Question: Initially I was working with two query,
One was returning Student's marks,
second was returning Grand Total Marks.
Now I decided to Union these two queries but my Grand Total row is appearing at top, which I want at bottom, I tried changing the sequencing of two, but no impact on result. Please suggest, my query is:
'''
SELECT AISECTRESULT_Schemes.SUBNO,
AISECTRESULT_Schemes.SUBJECT,
AISECTRESULT_Schemes.CE_TotalMarks,
AISECTRESULT_ExamMarksData.TotalMarksObt_C,
AISECTRESULT_Schemes.TE_TotalMarks,
AISECTRESULT_ExamMarksData.TotalMarksObt,
MAXMARKS,
AISECTRESULT_ExamMarksData.OverAllMarks
FROM AISECTRESULT_Schemes
INNER JOIN AISECTRESULT_ExamMarksData
ON AISECTRESULT_Schemes.[EXAMSCHEME ID] = AISECTRESULT_ExamMarksData.EXAMSCHEMEID
WHERE (AISECTRESULT_ExamMarksData.REGISTRATIONID = '201192145')
UNION
SELECT ''AS SUBNO,
''AS SUBJECT,
SUM(AISECTRESULT_Schemes.CE_TotalMarks)CE_TotalMarks,
SUM(AISECTRESULT_ExamMarksData.TotalMarksObt_C)TotalMarksObt_C,
SUM(AISECTRESULT_Schemes.TE_TotalMarks)TE_TotalMarks,
SUM(AISECTRESULT_ExamMarksData.TotalMarksObt)TotalMarksObt,
SUM(AISECTRESULT_Schemes.MAXMARKS)MAXMARKS,
SUM(AISECTRESULT_ExamMarksData.OverAllMarks)OverAllMarks
FROM AISECTRESULT_Schemes
INNER JOIN AISECTRESULT_ExamMarksData
ON AISECTRESULT_Schemes.[EXAMSCHEME ID] = AISECTRESULT_ExamMarksData.EXAMSCHEMEID
WHERE (AISECTRESULT_ExamMarksData.REGISTRATIONID = '201192145')
'''

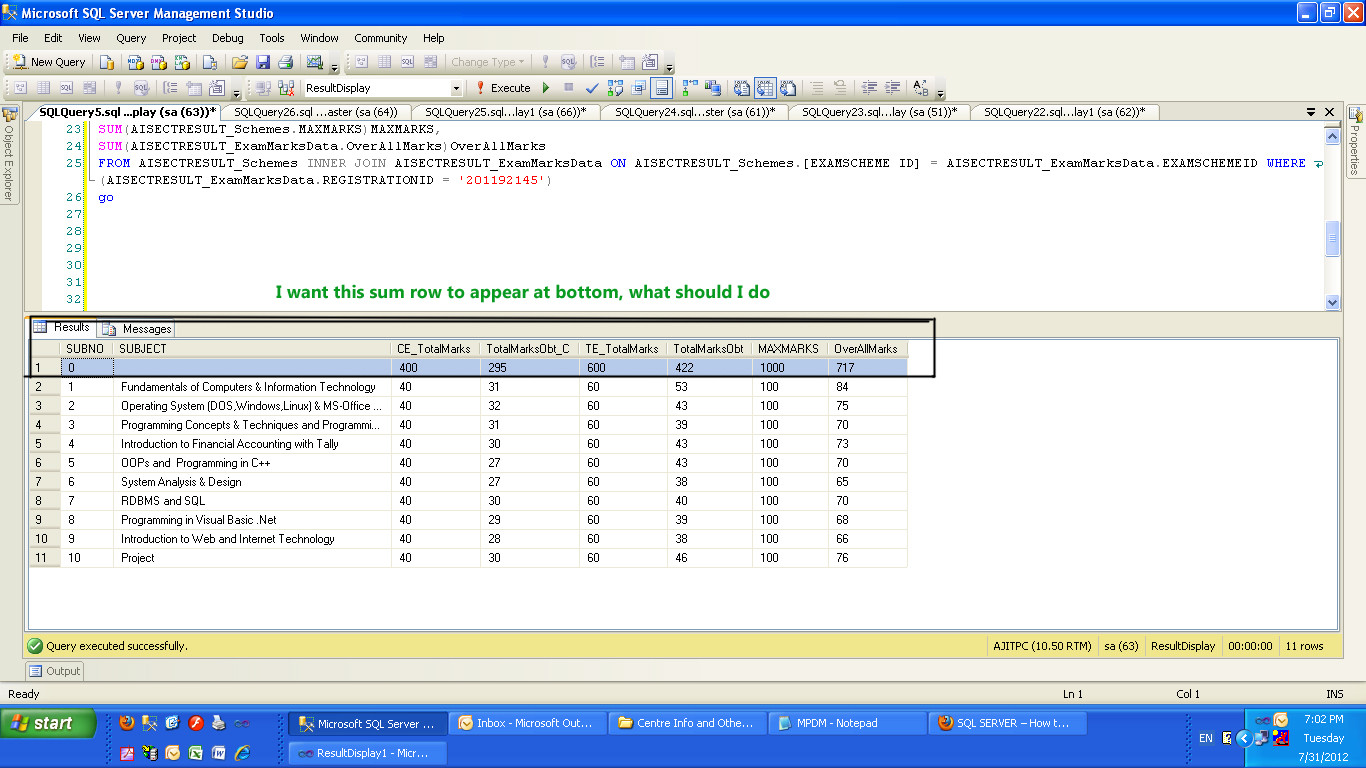
Answer: You need an 'ORDER BY' on your query. This should do it:
'''
SELECT SUBNO,
SUBJECT,
CE_TotalMarks,
TotalMarksObt_C,
TE_TotalMarks,
TotalMarksObt,
MAXMARKS,
OverAllMark
FROM ( SELECT AISECTRESULT_Schemes.SUBNO,
AISECTRESULT_Schemes.SUBJECT,
AISECTRESULT_Schemes.CE_TotalMarks,
AISECTRESULT_ExamMarksData.TotalMarksObt_C,
AISECTRESULT_Schemes.TE_TotalMarks,
AISECTRESULT_ExamMarksData.TotalMarksObt,
MAXMARKS,
AISECTRESULT_ExamMarksData.OverAllMarks,
1 ColOrder
FROM AISECTRESULT_Schemes
INNER JOIN AISECTRESULT_ExamMarksData
ON AISECTRESULT_Schemes.[EXAMSCHEME ID] = AISECTRESULT_ExamMarksData.EXAMSCHEMEID
WHERE AISECTRESULT_ExamMarksData.REGISTRATIONID = '201192145'
UNION
SELECT ''AS SUBNO,''AS SUBJECT,
SUM(AISECTRESULT_Schemes.CE_TotalMarks)CE_TotalMarks,
SUM(AISECTRESULT_ExamMarksData.TotalMarksObt_C)TotalMarksObt_C,
SUM(AISECTRESULT_Schemes.TE_TotalMarks)TE_TotalMarks,
SUM(AISECTRESULT_ExamMarksData.TotalMarksObt)TotalMarksObt,
SUM(AISECTRESULT_Schemes.MAXMARKS)MAXMARKS,
SUM(AISECTRESULT_Exa![enter image description here][1]mMarksData.OverAllMarks)OverAllMarks,
2
FROM AISECTRESULT_Schemes
INNER JOIN AISECTRESULT_ExamMarksData
ON AISECTRESULT_Schemes.[EXAMSCHEME ID] = AISECTRESULT_ExamMarksData.EXAMSCHEMEID
WHERE AISECTRESULT_ExamMarksData.REGISTRATIONID = '201192145') AS Data
ORDER BY ColOrder
'''